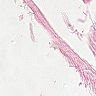
Metastatic tissue present: no